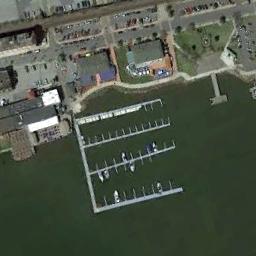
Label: harbor